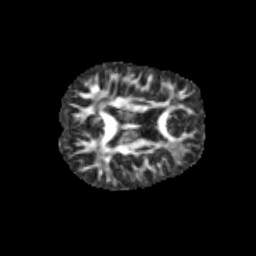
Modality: FA
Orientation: axial
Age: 12
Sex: male
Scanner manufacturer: siemens
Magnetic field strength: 3 T
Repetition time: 3.8 s
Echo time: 0.07 s